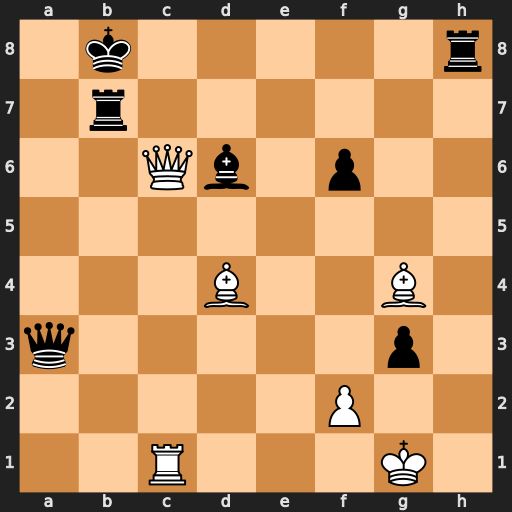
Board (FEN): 1k5r/1r6/2Qb1p2/8/3B2B1/q5p1/5P2/2R3K1
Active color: w
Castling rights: -
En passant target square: -
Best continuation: Qc8+ Rxc8 Rxc8#